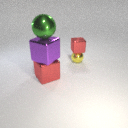
small yellow metal sphere behind large red metal cube